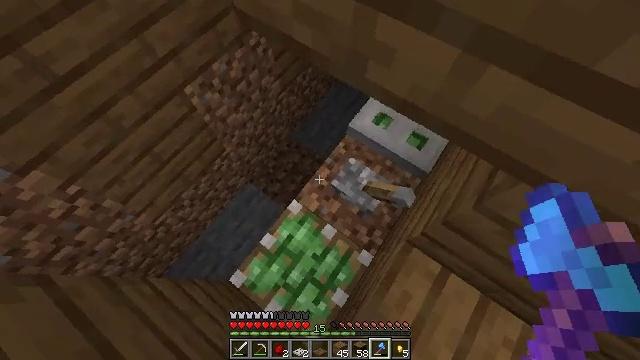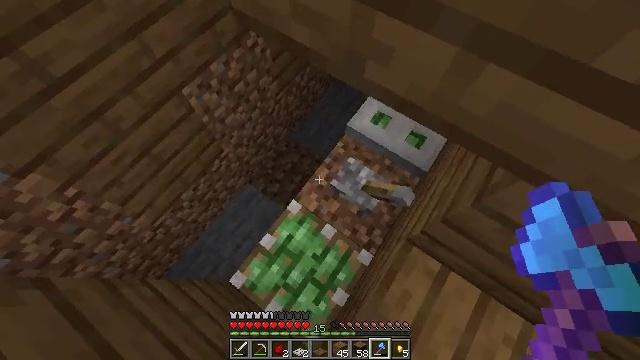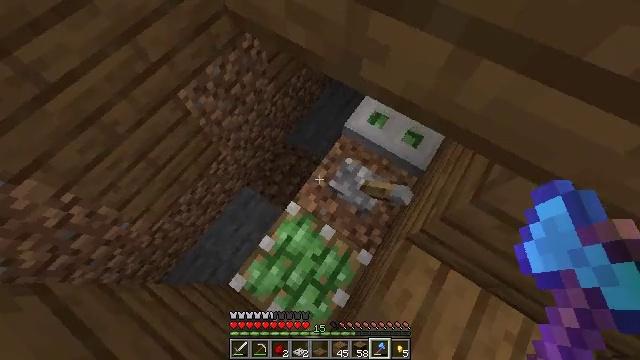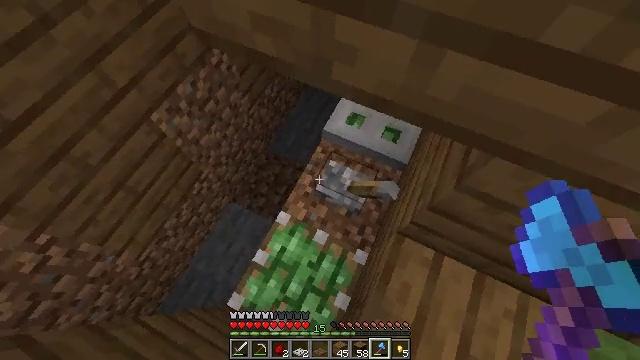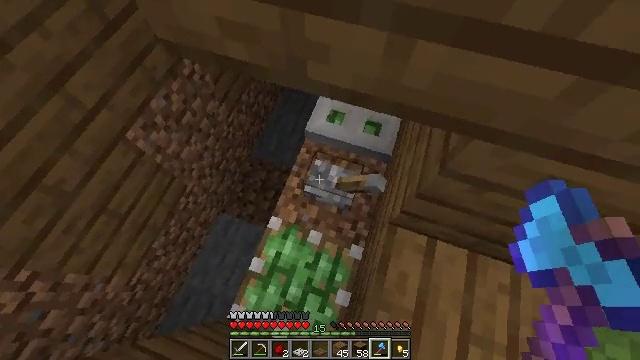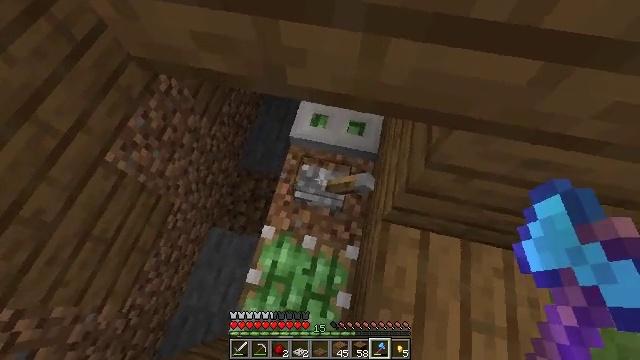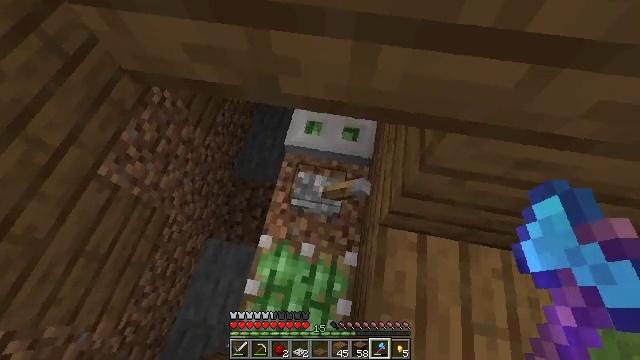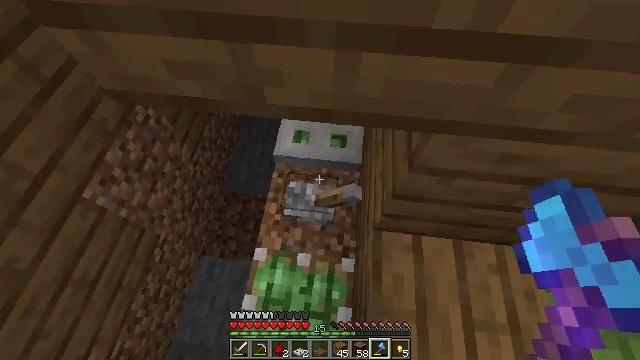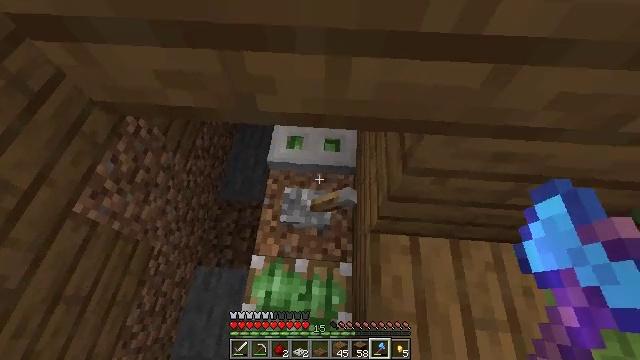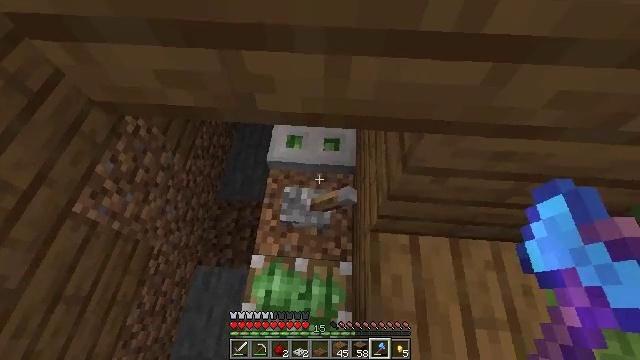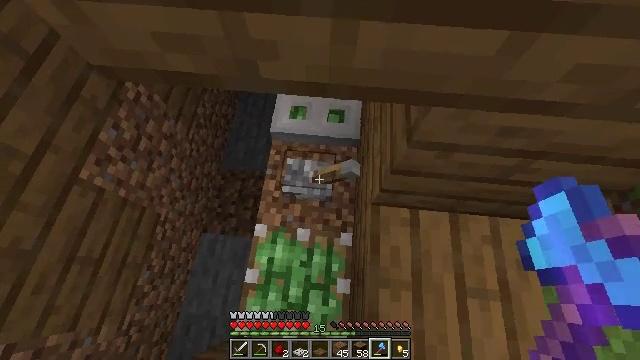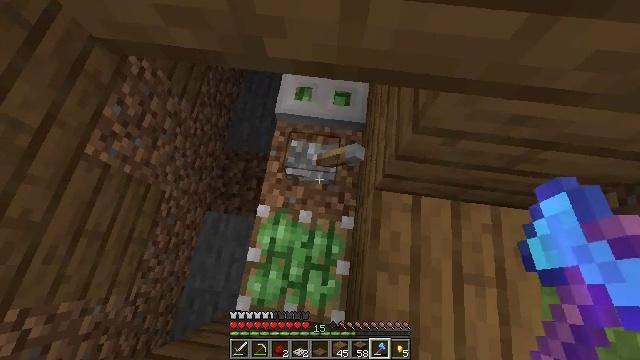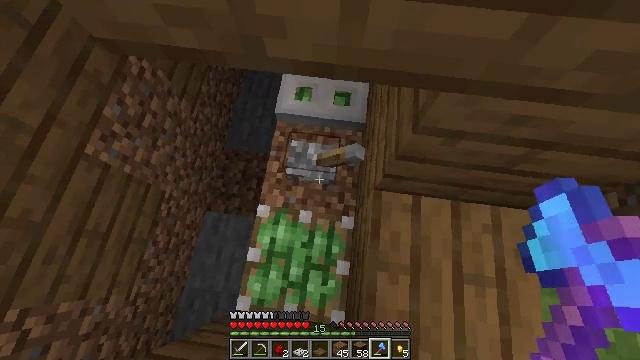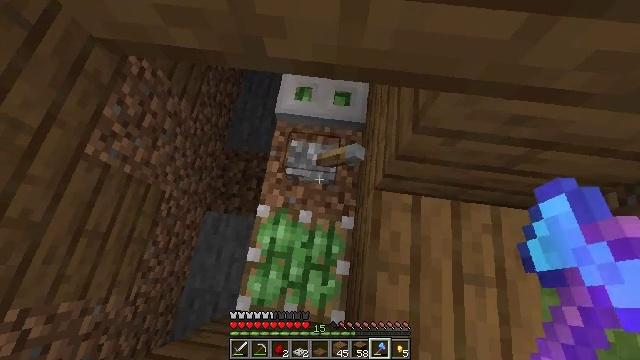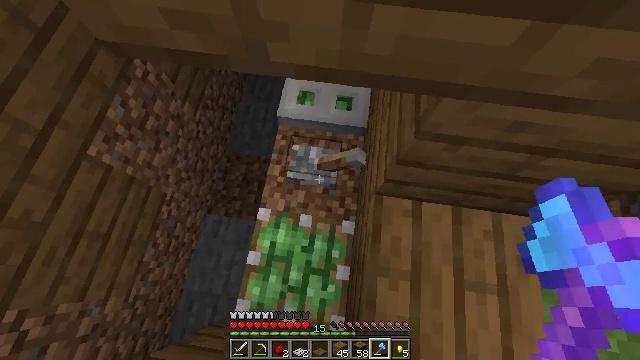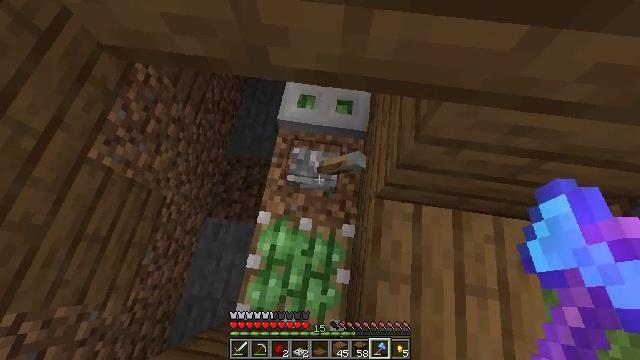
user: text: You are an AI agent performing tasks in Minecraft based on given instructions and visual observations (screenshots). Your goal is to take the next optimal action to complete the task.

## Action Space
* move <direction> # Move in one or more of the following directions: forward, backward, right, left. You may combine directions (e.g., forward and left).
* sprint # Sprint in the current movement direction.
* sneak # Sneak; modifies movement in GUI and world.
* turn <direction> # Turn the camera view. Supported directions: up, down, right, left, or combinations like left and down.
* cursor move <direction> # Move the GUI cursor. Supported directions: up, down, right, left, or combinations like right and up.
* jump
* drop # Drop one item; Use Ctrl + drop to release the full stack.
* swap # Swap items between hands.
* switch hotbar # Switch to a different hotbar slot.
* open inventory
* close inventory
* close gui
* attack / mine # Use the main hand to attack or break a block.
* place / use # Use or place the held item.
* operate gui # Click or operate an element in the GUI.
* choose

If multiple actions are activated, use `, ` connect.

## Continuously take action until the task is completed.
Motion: motion action
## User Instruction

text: Break the existing lever.
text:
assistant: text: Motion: no_op
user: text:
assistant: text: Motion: turn right
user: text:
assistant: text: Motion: turn right and up
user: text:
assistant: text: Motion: turn right
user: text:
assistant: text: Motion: turn right
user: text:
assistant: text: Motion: turn right and up
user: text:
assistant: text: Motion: turn right and up
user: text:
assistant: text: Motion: turn right and up
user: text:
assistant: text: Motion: no_op
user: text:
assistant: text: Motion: turn left and down
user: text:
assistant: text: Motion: turn left and down
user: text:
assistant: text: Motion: no_op
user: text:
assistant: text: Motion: no_op
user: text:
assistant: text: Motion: no_op
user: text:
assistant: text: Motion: no_op
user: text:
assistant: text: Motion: no_op
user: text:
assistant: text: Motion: no_op
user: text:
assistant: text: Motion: no_op
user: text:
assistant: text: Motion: no_op
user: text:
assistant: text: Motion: no_op
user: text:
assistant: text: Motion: attack / mine
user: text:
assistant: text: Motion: attack / mine
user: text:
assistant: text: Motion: attack / mine
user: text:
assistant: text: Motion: attack / mine
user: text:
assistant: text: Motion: attack / mine
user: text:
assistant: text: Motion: attack / mine
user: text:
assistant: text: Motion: attack / mine
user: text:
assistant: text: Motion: attack / mine
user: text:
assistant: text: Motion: attack / mine
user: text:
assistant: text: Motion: attack / mine